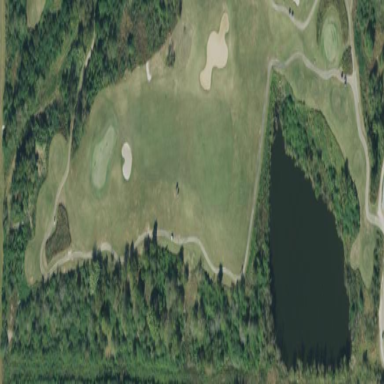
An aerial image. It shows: Area with grass used as rough in golf course.